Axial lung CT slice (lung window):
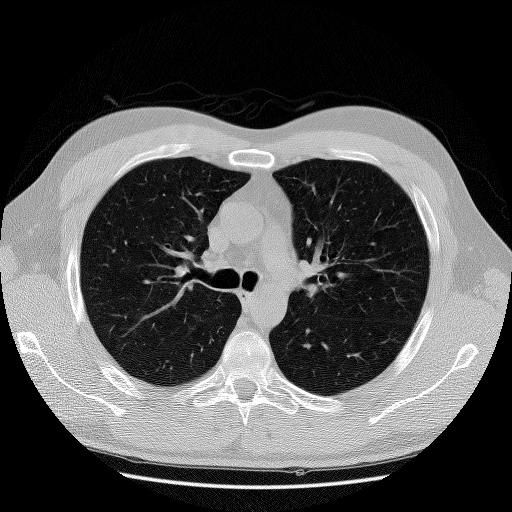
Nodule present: no